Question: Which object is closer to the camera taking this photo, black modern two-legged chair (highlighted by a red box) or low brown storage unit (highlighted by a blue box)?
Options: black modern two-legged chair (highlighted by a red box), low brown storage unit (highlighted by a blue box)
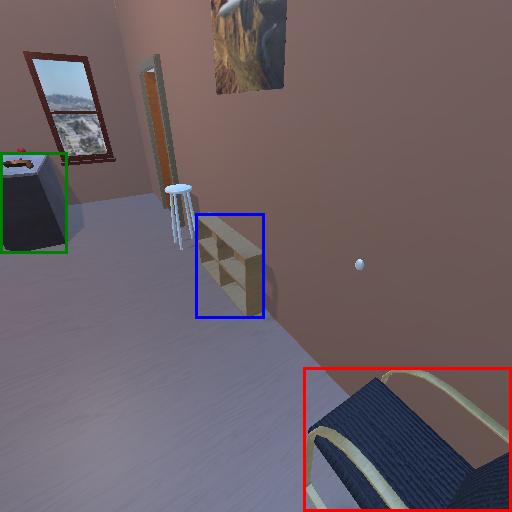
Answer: black modern two-legged chair (highlighted by a red box)